Question: In this jQuery script, When I CLICK add customer link (in image 1) its load add customer form (in image 2) .How do I change this script to load automatically add customer form when I visited the page.Please help me thank you in advance .
---

---
Code:
'''
<?php $this->load->view('template/admin_header.php'); ?><!-- load admin header -->
<!-- Script for add user box show Start -->
<script type='text/javascript'>//<![CDATA[
$(function () {
$(function () {
$('.load').on('click', function () {
var ID = $(this).attr('id');
$('.div').hide('fast');
$('.' + ID).show('fast');
});
});
});//]]>
</script>
<!-- Script for add user box show END -->
<div class="grid">
<div class="row">
<?php $this->load->view('admin/admin_topmenu.php'); ?>
</div>
<div class="row">
<?php echo form_open('admin/add_users_data') ?><!-- start of the form -->
<div class="span8">
<div style="padding-bottom:11px;">
<div class="div add_cus box"><!-- start of the add customer add form -->
<feildset>
<legend><i class="icon-user-2 on-right on-left"></i><strong>Add Customer</strong></legend>
<h6>*All fields marked are required</h6>
<lable>Name*</lable>
<div class="input-control text" data-role="input-control">
<input type="text" name="cus_name" placeholder="type your name">
<button class="btn-clear" tabindex="-1"></button>
</div>
<lable>Email*</lable>
<div class="input-control text" data-role="input-control">
<input type="text" name="cus_email" placeholder="type your email">
<button class="btn-clear" tabindex="-1"></button>
</div>
<lable>Phone*</lable>
<div class="input-control text" data-role="input-control">
<input type="text" name="cus_phone" placeholder="type your phone number">
<button class="btn-clear" tabindex="-1"></button>
</div>
<lable>Mobile (for Alerts)</lable>
<div class="input-control text" data-role="input-control">
<input type="text" name="cus_mobile" placeholder="type your mobile number">
<button class="btn-clear" tabindex="-1"></button>
</div>
<lable>Password*</lable>
<div class="input-control text" data-role="input-control">
<input type="password" name="cus_password" placeholder="Enter Your password">
<button class="btn-clear" tabindex="-1"></button>
</div>
<lable>Retype Password*</lable>
<div class="input-control text" data-role="input-control">
<input type="password" name="cus_passconf" placeholder="Enter Your password again">
<button class="btn-clear" tabindex="-1"></button>
</div>
<input name='cus_status' type='hidden' value='disabled'/>
<input type="submit" value="Add Customer" class="info">
</feildset>
</div><!-- END of the add customer add form -->
</div>
<div class="div add_oper">
RadioButton 2 Selected
</div>
<div class="div add_admin">
RadioButton 3 Selected
</div>
</div>
<?php echo form_close(); ?><!-- END of the form -->
<div class="span2">
<!-- start of side bar sub -->
<p><a href="#" id="add_cus" class="load item-title-secondary"><i class="icon-plus on-right on-left"></i>Add
Customer</a></p>
<p><a href="#" id="add_oper" class="load item-title-secondary"><i
class="icon-plus on-right on-left"></i>Add Operator</a></p>
<p><a href="#" id="add_admin" class="load item-title-secondary"><i
class="icon-plus on-right on-left"></i>Add Admin</a></p>
<!-- END of side bar sub -->
</div>
<div class="span3">
<!-- start of side bar main -->
<nav class="sidebar dark">
<ul>
<li>
<a href="<?php echo site_url('admin/add_users') ?>">
<i class="icon-plus-2"></i>
Add Users
</a>
</li>
<li>
<a href="<?php echo site_url('admin/manage_customer') ?>">
<i class="icon-user-2"></i>
Manage Customers
</a>
</li>
<li>
<a href="#">
<i class="icon-user"></i>
Manage Operators
</a>
</li>
<li>
<a href="#">
<i class="icon-user-3"></i>
Manage Admins
</a>
</li>
</ul>
</nav>
<!-- END of side bar main -->
</div>
</div>
</div>
<?php $this->load->view('template/admin_footer.php'); ?><!-- load admin footer -->
'''
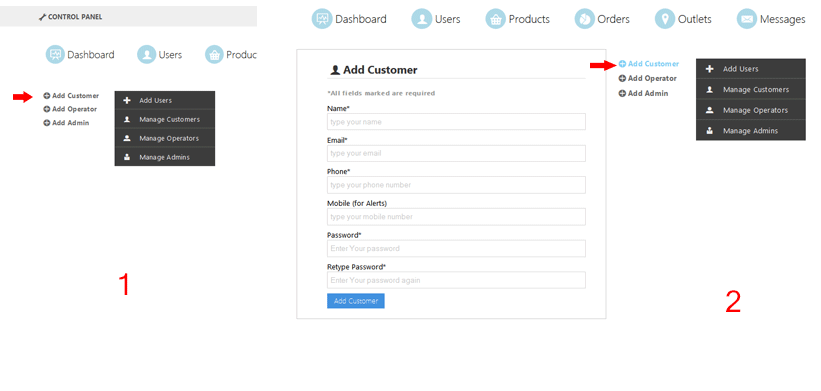
Answer: First of all, You need not use dom ready jquery event twice.
'''
<script type='text/javascript'>//<![CDATA[
$(function () {
$(function () {
$('.load').on('click', function () {
var ID = $(this).attr('id');
$('.div').hide('fast');
$('.' + ID).show('fast');
});
});
});//]]>
</script>
'''
It can be just
'''
<script type='text/javascript'>//<![CDATA[
$(function () {
$('.load').on('click', function () {
var ID = $(this).attr('id');
$('.div').hide('fast');
$('.' + ID).show('fast');
});
});//]]>
</script>
'''
Now for your question, If you want to load the add customer form on page load itself, You can achieve it by two ways.
1. Trigger the click event on page load. Add this line below your click handler $('.load').click();
2. on page load, show the add_cus div. Add this line below your click handler $('.add_cus').show('fast');
Hope its useful to you.